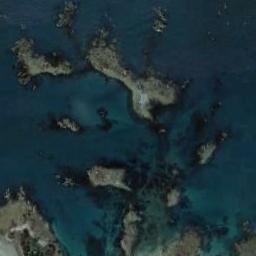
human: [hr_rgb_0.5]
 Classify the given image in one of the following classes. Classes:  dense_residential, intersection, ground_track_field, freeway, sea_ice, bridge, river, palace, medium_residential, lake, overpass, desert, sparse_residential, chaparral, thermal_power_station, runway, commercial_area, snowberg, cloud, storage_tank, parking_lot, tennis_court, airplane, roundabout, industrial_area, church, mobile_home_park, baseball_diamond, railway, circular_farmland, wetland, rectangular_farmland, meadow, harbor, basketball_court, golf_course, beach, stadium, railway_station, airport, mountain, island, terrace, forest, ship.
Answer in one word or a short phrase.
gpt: island